Question: I would like to know if it is possible/good practice to 'git branch -b "devfeature1"' if I'm on a branch already '"dev"'.
In sourcetree I have trouble visualising this as it seems the show the branch of branch on the same branch. Am I doing it right?
Is it doing what i want to do and it's just not showing as I imagine it?
On master : 'git checkout -b "dev"'
On dev : 'git checkout -b "feature1"'
Visual example of what I want :

Thanks
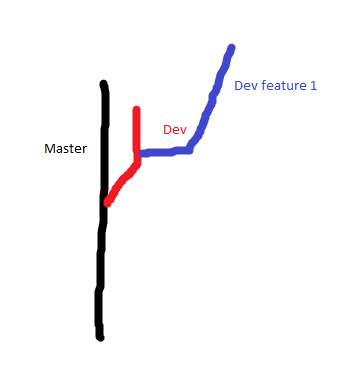
Answer: Yes, this is common practice. And since branches in Git are just pointers to commits, this won't create any internal mess or something like that.
P.S. I'd also advice you to read about common <URL>. Those are common good-practices in using git branches. You may consider sticking to one of those depending on your needs and team size.
Approach you are talking about is somewhat called 'Gitflow workflow' It is described in a link above, and I personally like it and stick to it whenever possible (even in personal projects, where such structure isn't necessary at all).
Here is a <URL> for Git Workflow that is much more clear than Atlasian's description in a link above. There are also a lot of other materials in the Internet regarding the topic. Gitflow Workflow is kind of popular nowdays.